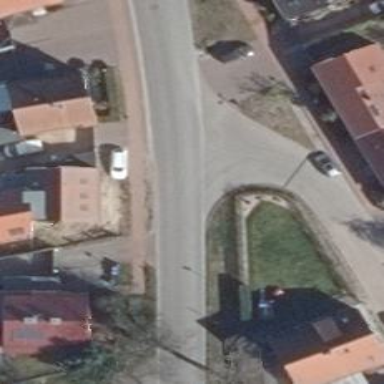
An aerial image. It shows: Tertiary road with asphalt surface. It has sidewalks on both sides and dedicated cycle tracks on both sides as well.